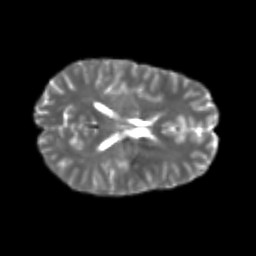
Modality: T2w
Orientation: axial
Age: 25
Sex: female
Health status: healthy
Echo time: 0.074 s